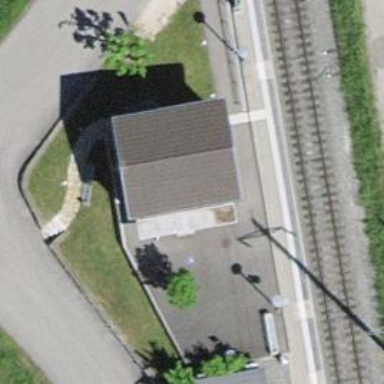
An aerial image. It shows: Railway halt.